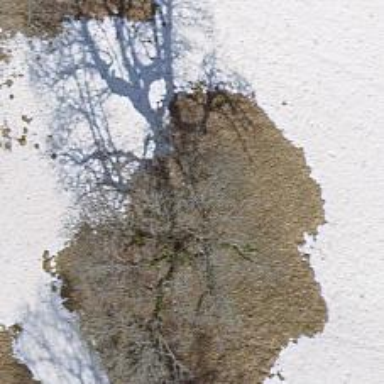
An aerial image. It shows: Beautiful tree in nature.